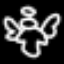
Label: angel